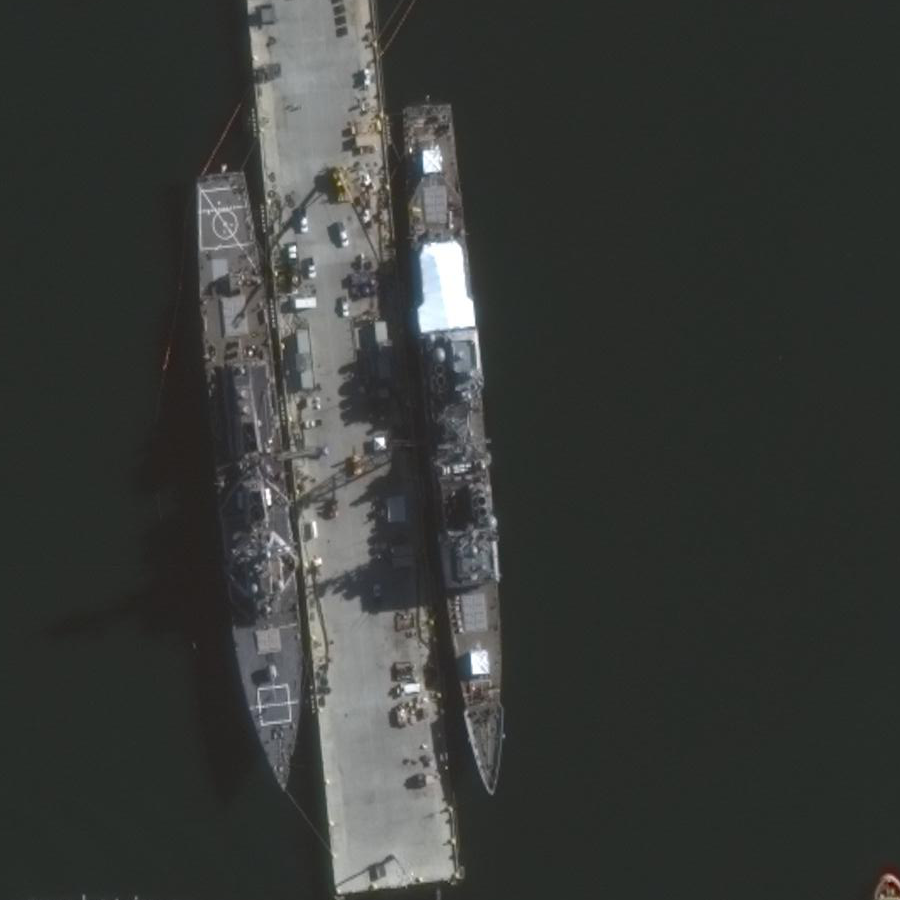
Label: cruiser